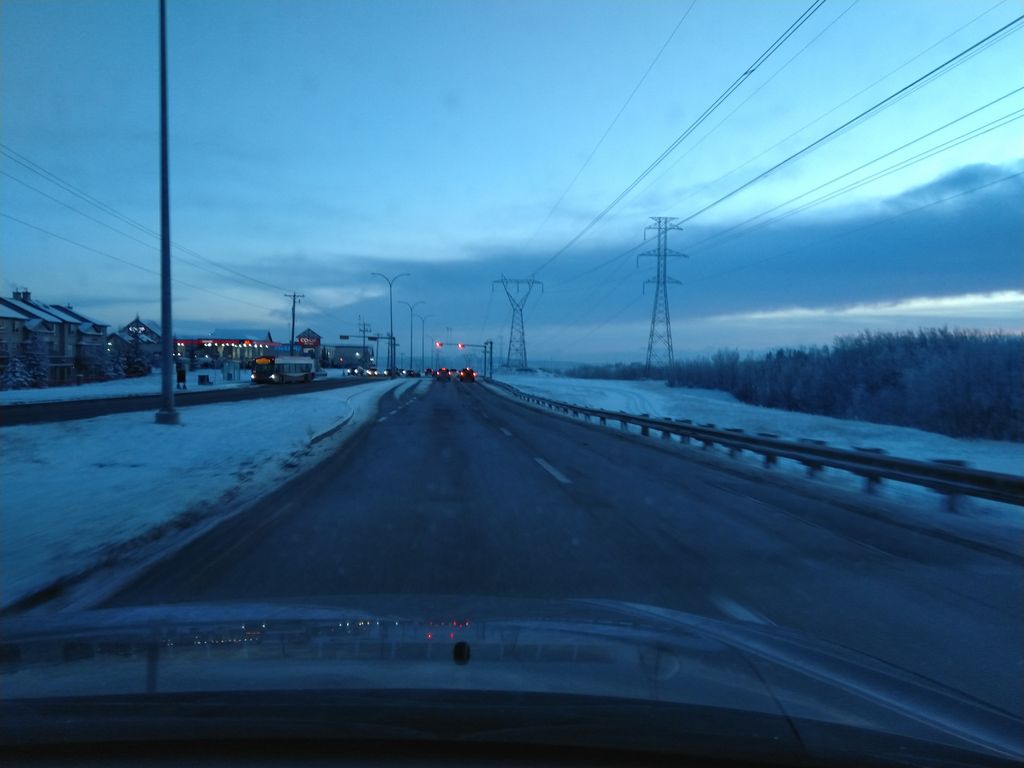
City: calgary